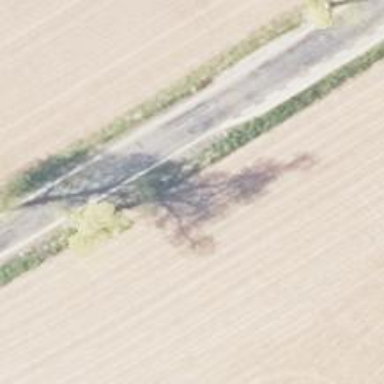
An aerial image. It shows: Row of deciduous broadleaved trees.